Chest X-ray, AP view. Patient: 31 years old, sex F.
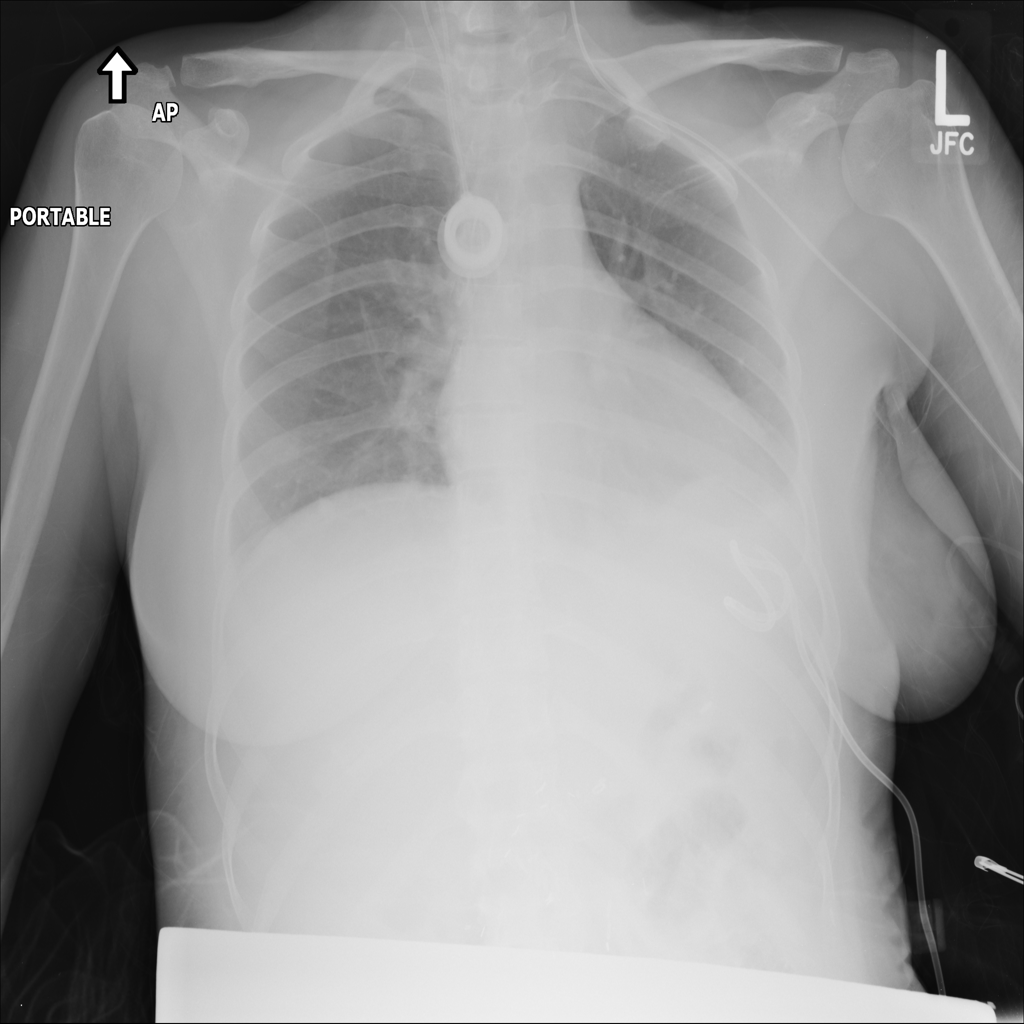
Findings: Effusion